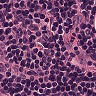
Metastatic tissue present: no